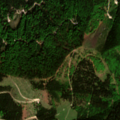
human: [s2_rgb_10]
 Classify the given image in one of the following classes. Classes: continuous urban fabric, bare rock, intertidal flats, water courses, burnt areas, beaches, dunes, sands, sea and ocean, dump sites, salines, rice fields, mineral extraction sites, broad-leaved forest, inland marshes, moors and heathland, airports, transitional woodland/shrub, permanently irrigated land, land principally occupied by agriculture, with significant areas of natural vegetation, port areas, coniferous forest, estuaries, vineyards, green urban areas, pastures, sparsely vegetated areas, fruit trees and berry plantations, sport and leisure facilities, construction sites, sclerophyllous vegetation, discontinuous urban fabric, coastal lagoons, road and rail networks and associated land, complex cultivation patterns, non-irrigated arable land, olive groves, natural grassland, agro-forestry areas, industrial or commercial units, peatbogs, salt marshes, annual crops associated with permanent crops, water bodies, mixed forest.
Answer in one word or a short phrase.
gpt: coniferous forest, mixed forest, natural grassland